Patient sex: M
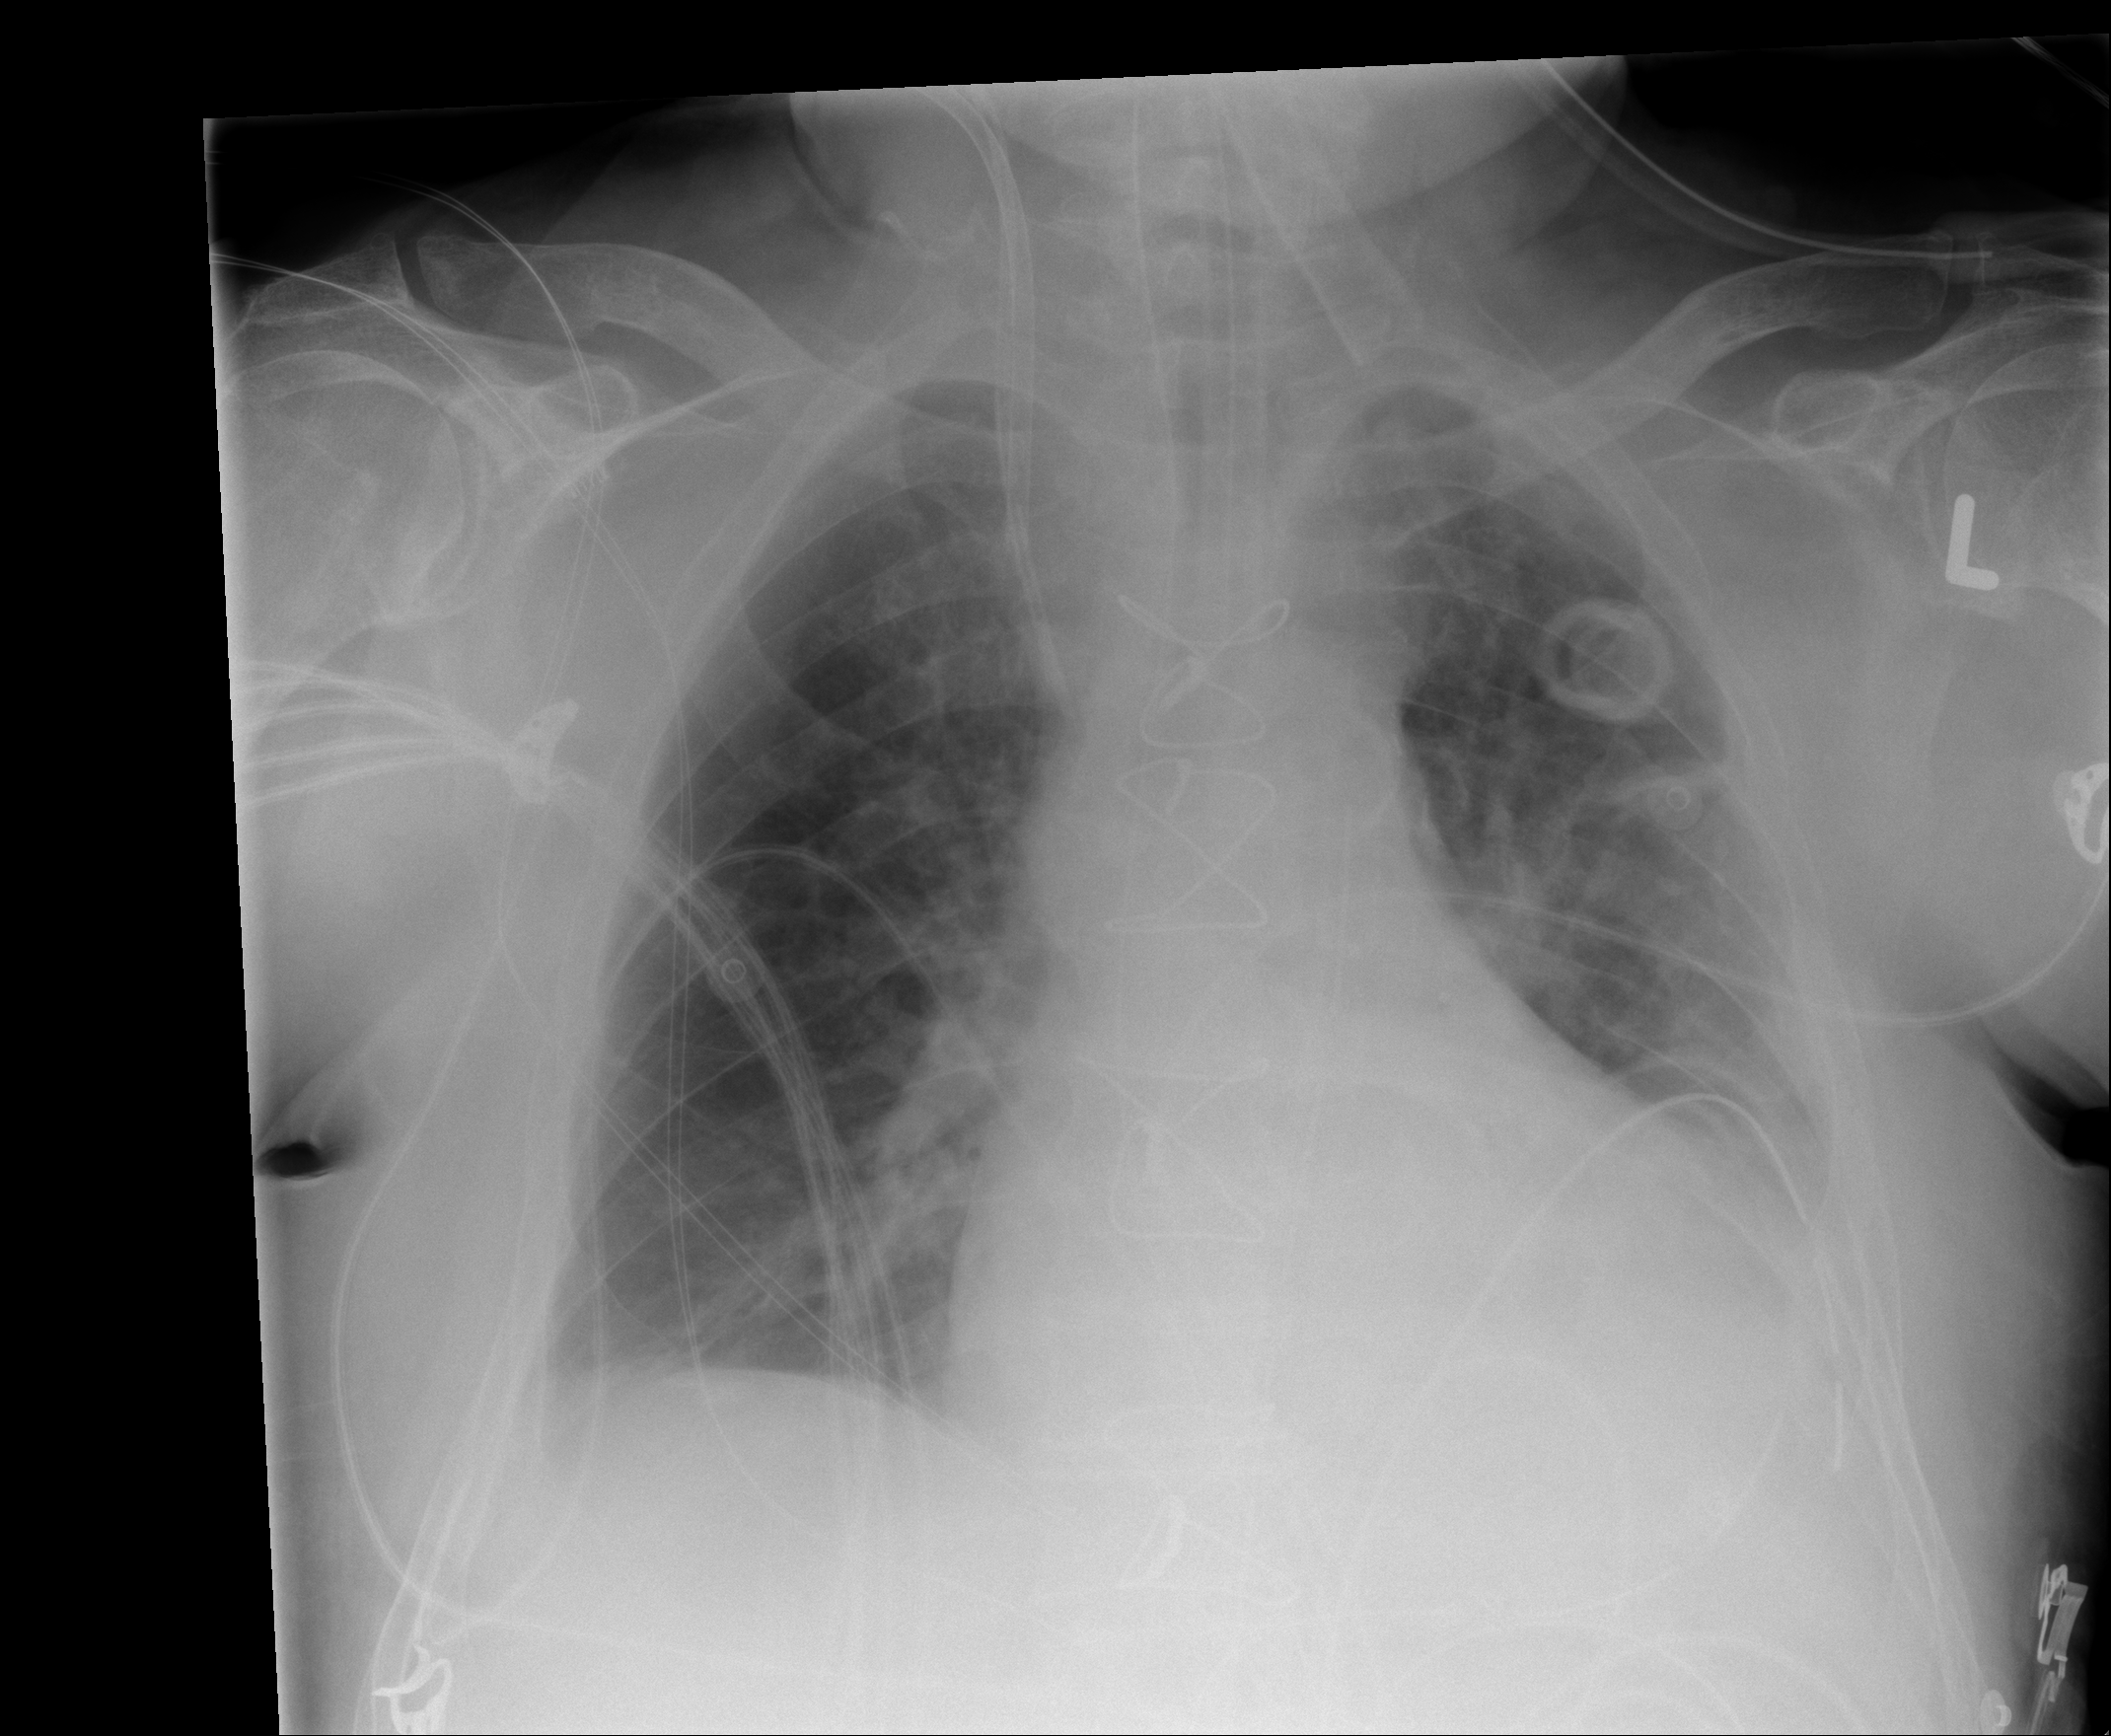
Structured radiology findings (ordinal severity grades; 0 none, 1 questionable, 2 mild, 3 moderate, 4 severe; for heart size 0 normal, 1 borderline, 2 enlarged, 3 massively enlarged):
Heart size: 2
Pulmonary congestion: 2
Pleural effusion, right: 0
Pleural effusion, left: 2
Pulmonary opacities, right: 0
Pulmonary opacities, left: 0
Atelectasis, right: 2
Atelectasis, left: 2